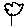
Label: tree